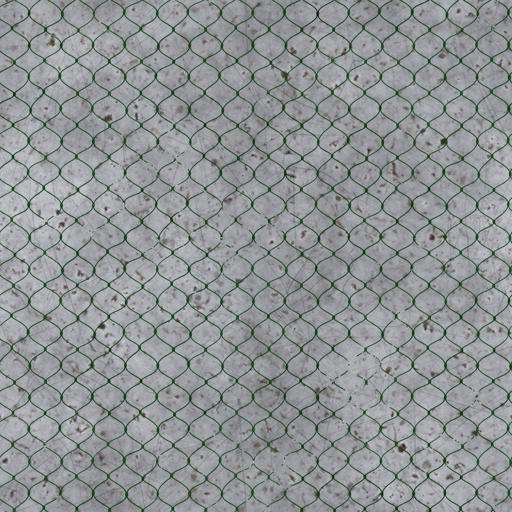
Tags: fence mesh wire wiremesh